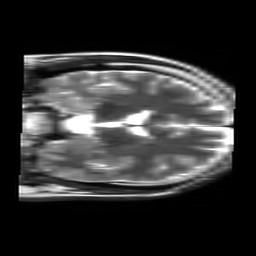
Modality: T2w
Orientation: coronal
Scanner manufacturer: siemens
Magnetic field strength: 3 T
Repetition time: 6.15 s
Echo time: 0.086 s